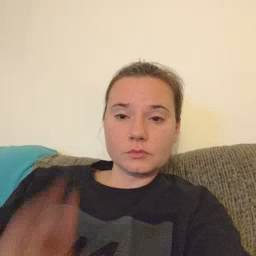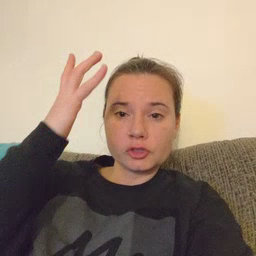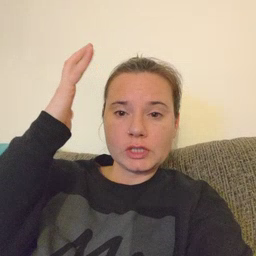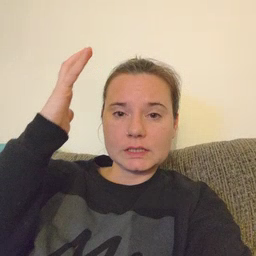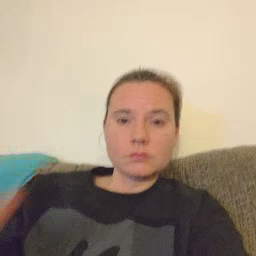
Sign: tree